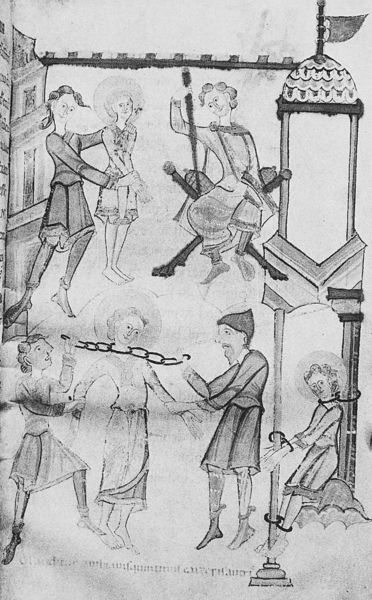
Titel: Leben und Wunder des hl. Quentin
Institution: Saint-Quentin, Bibliothèque Municipale
Schlagwörter: mann, menschen, grau, kleider, männer, schwarz, säule, weiss, haus, henker, hals, gewand, gotik, turm, fesseln, schrift, papier, sitz, fahne, kette, schemel, kuppel, thron, heiligenschein, nimbus, christus, mittelalter, heiliger, heilige, hexen, fessel, buchmalerei, passion, handschellen, 1380, blattbuch, matryrium, mittelalter8